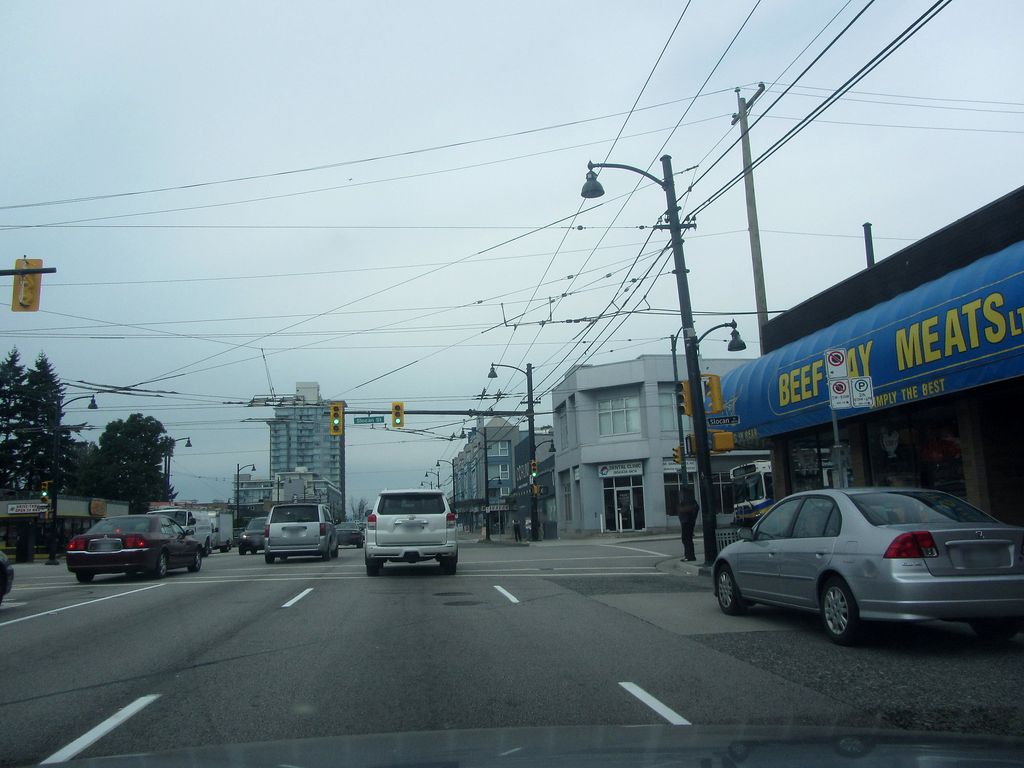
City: vancouver